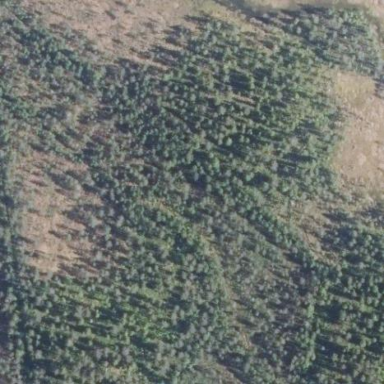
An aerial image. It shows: Woodland with needle-leaved trees.